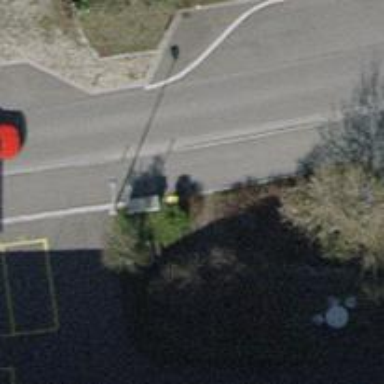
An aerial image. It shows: Post box is visible.